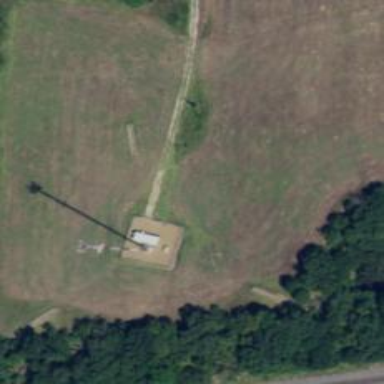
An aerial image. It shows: Communication mast tower.